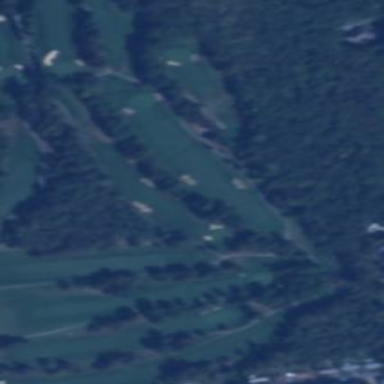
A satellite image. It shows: Golf fairway surrounded by grass.